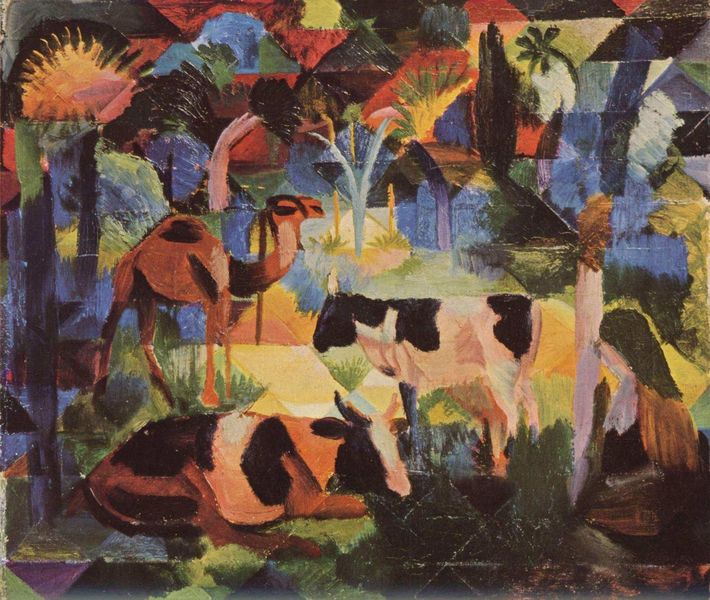
Titel: Landschaft mit Kühen und Kamel
Künstler: August Macke
Standort: Zürich.
Institution: Kunsthaus
Schlagwörter: baum, blau, gemälde, himmel, weiß, bäume, dreieck, gelb, grün, kubismus, kubistisch, landschaft, mädchen, sitzen, blumen, braun, bunt, frau, kleid, licht, orange, pastell, schwarz, gras, park, rot, tier, tiere, wiese, expressionismus, malerei, muster, mensch, stehen, bild, öl, felder, gräser, kühe, natur, strauch, weide, sonne, boden, gold, haare, sitzend, pflanzen, ohren, rosa, wald, garten, zypressen, farbig, liegen, süden, moderne, abstrakt, berge, modern, farbe, formen, lila, herde, kuh, rind, kopftuch, figurativ, sitzt, palme, liegend, surrealismus, oase, rinder, strahlen, zypresse, paul, form, grafisch, macke, ecken, flecken, quadrate, geometrisch, rauten, maul, palmen, fontäne, hörner, schwarzbunte, farbfelder, ochse, dreiecke, geometrie, quadrat, arabien, klee, raster, avantgarde, kamel, aufteilung, franz marc, marc, auflösung, prisma, prismen, pyramiden, kamele, dromedar, lama, tuere, tunesien, vielfarbig, palmen bäume, slächen, orphisch